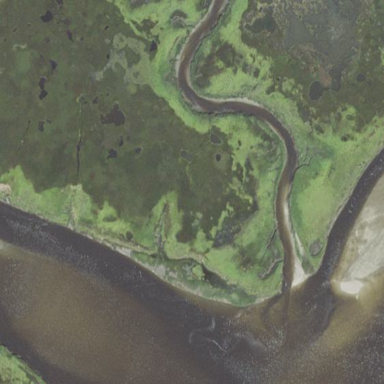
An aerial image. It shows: Tidal wetland with tidal flats.